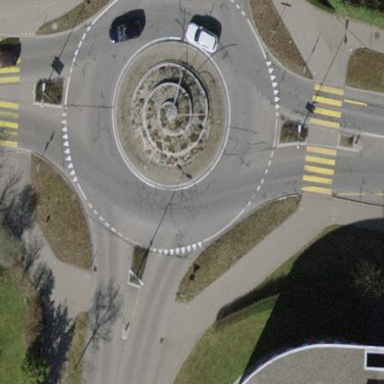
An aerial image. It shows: Secondary road made of asphalt leading to roundabout.